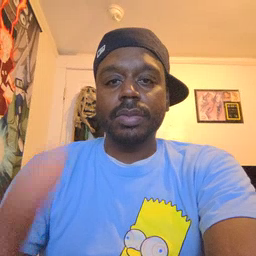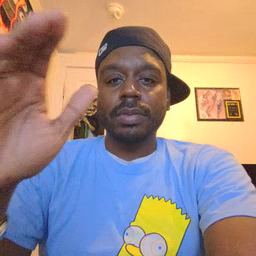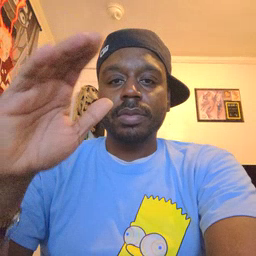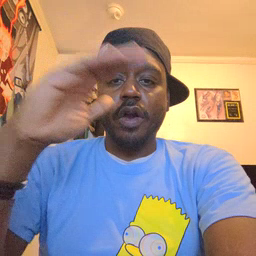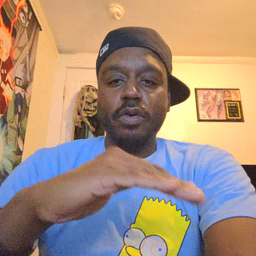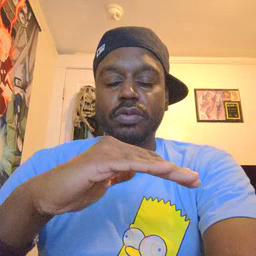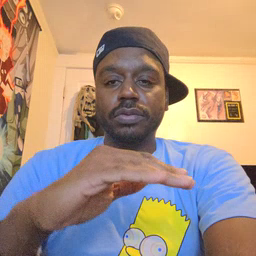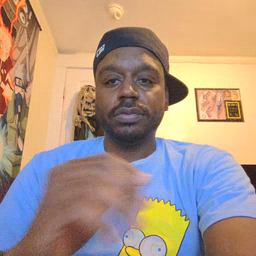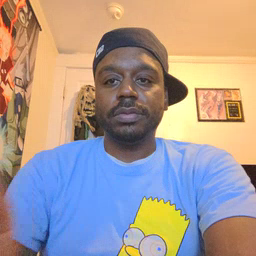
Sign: on